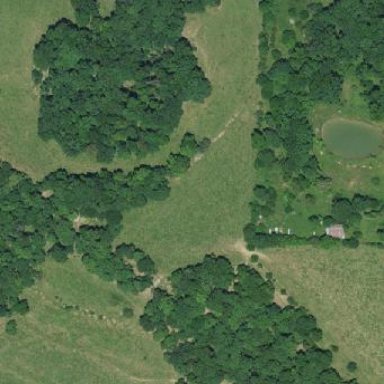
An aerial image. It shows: Deciduous broadleaved woodland.